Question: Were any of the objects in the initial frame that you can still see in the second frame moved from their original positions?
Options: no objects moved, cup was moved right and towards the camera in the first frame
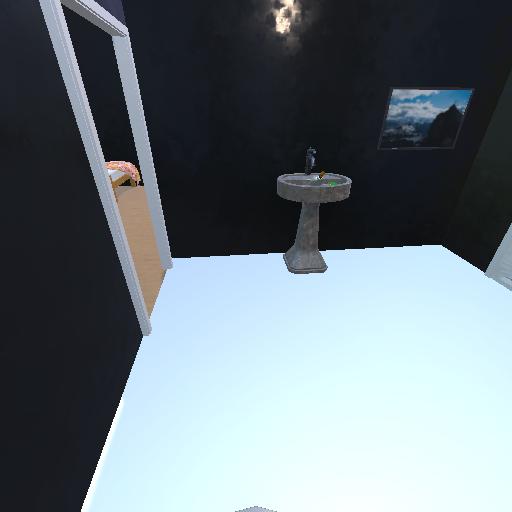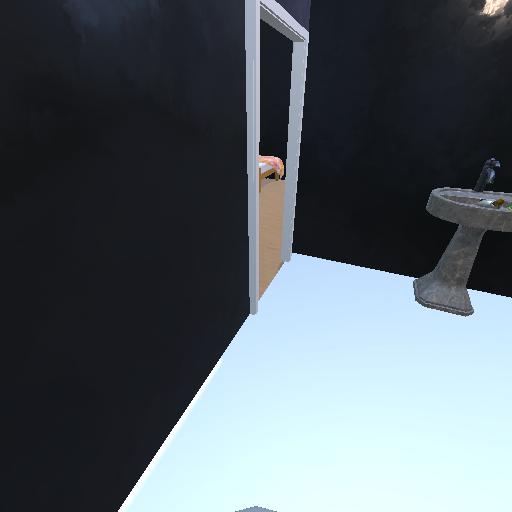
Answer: no objects moved